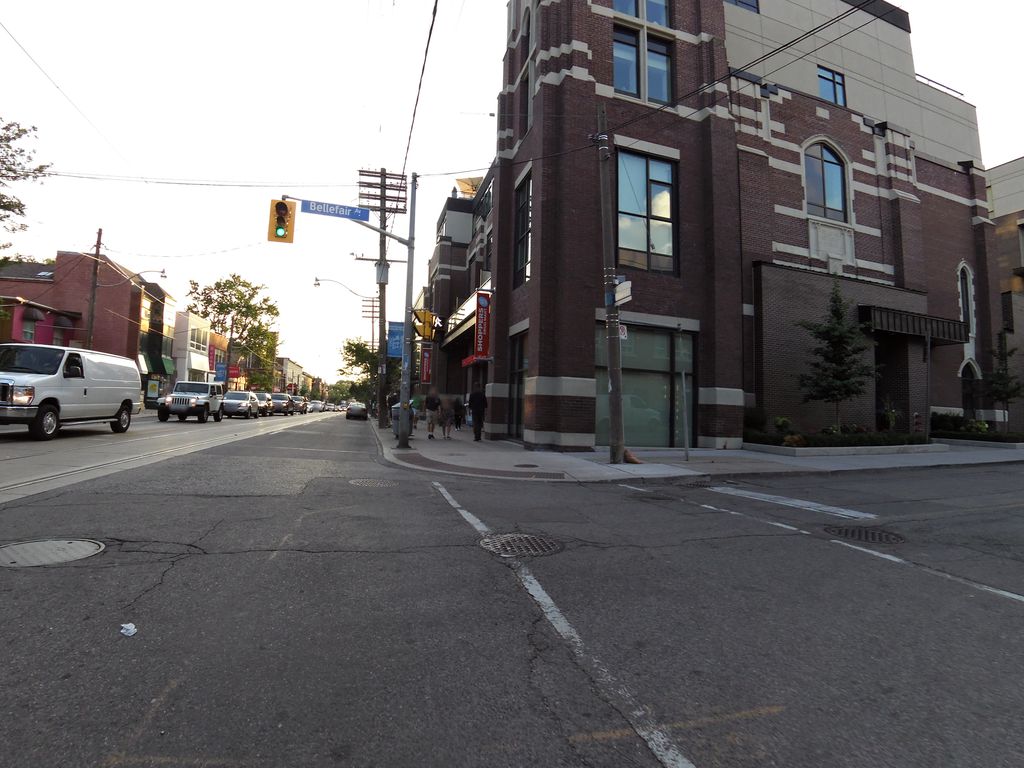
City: toronto